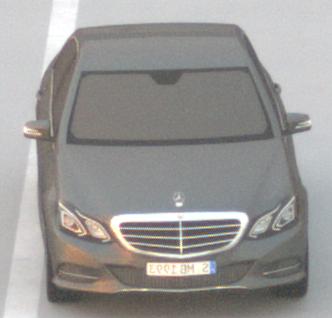
Make: Mercedes-Benz
Model: E 200
Detailed model: E-Class (212) Limousine
Model produced from: 2013/04
Model produced until: 2015/10
Doors: 4
Color: gray
Road condition: dry road
Daytime: sunrise or sunset
Contrast: medium contrast